Field crop: tomato
Growth stage: 1
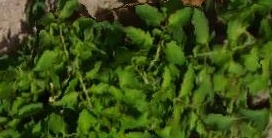
Species: tomato